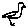
Label: bird